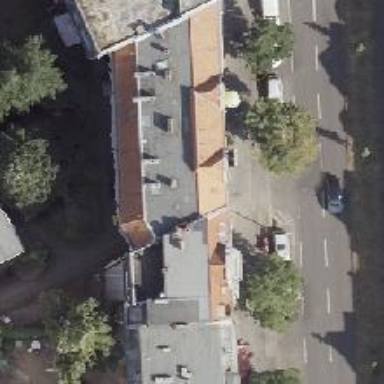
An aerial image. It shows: Bar.